Field crop: maize
Growth stage: 2
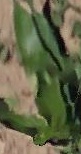
Species: maize